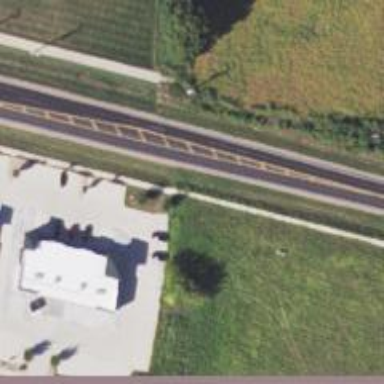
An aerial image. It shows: Primary road with asphalt surface.